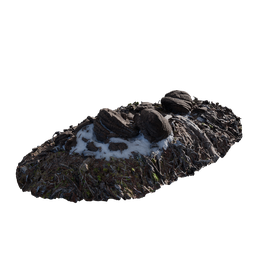
Label: nature